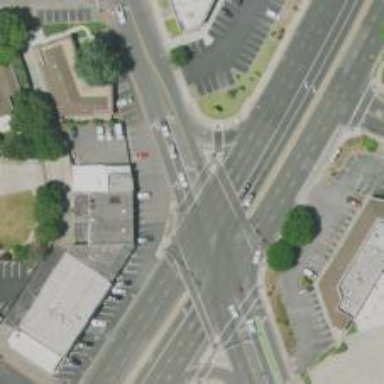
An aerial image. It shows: Marked road crossing.